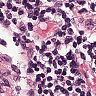
Metastatic tissue present: no